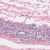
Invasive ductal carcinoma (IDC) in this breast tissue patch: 0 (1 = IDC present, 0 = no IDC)